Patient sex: M
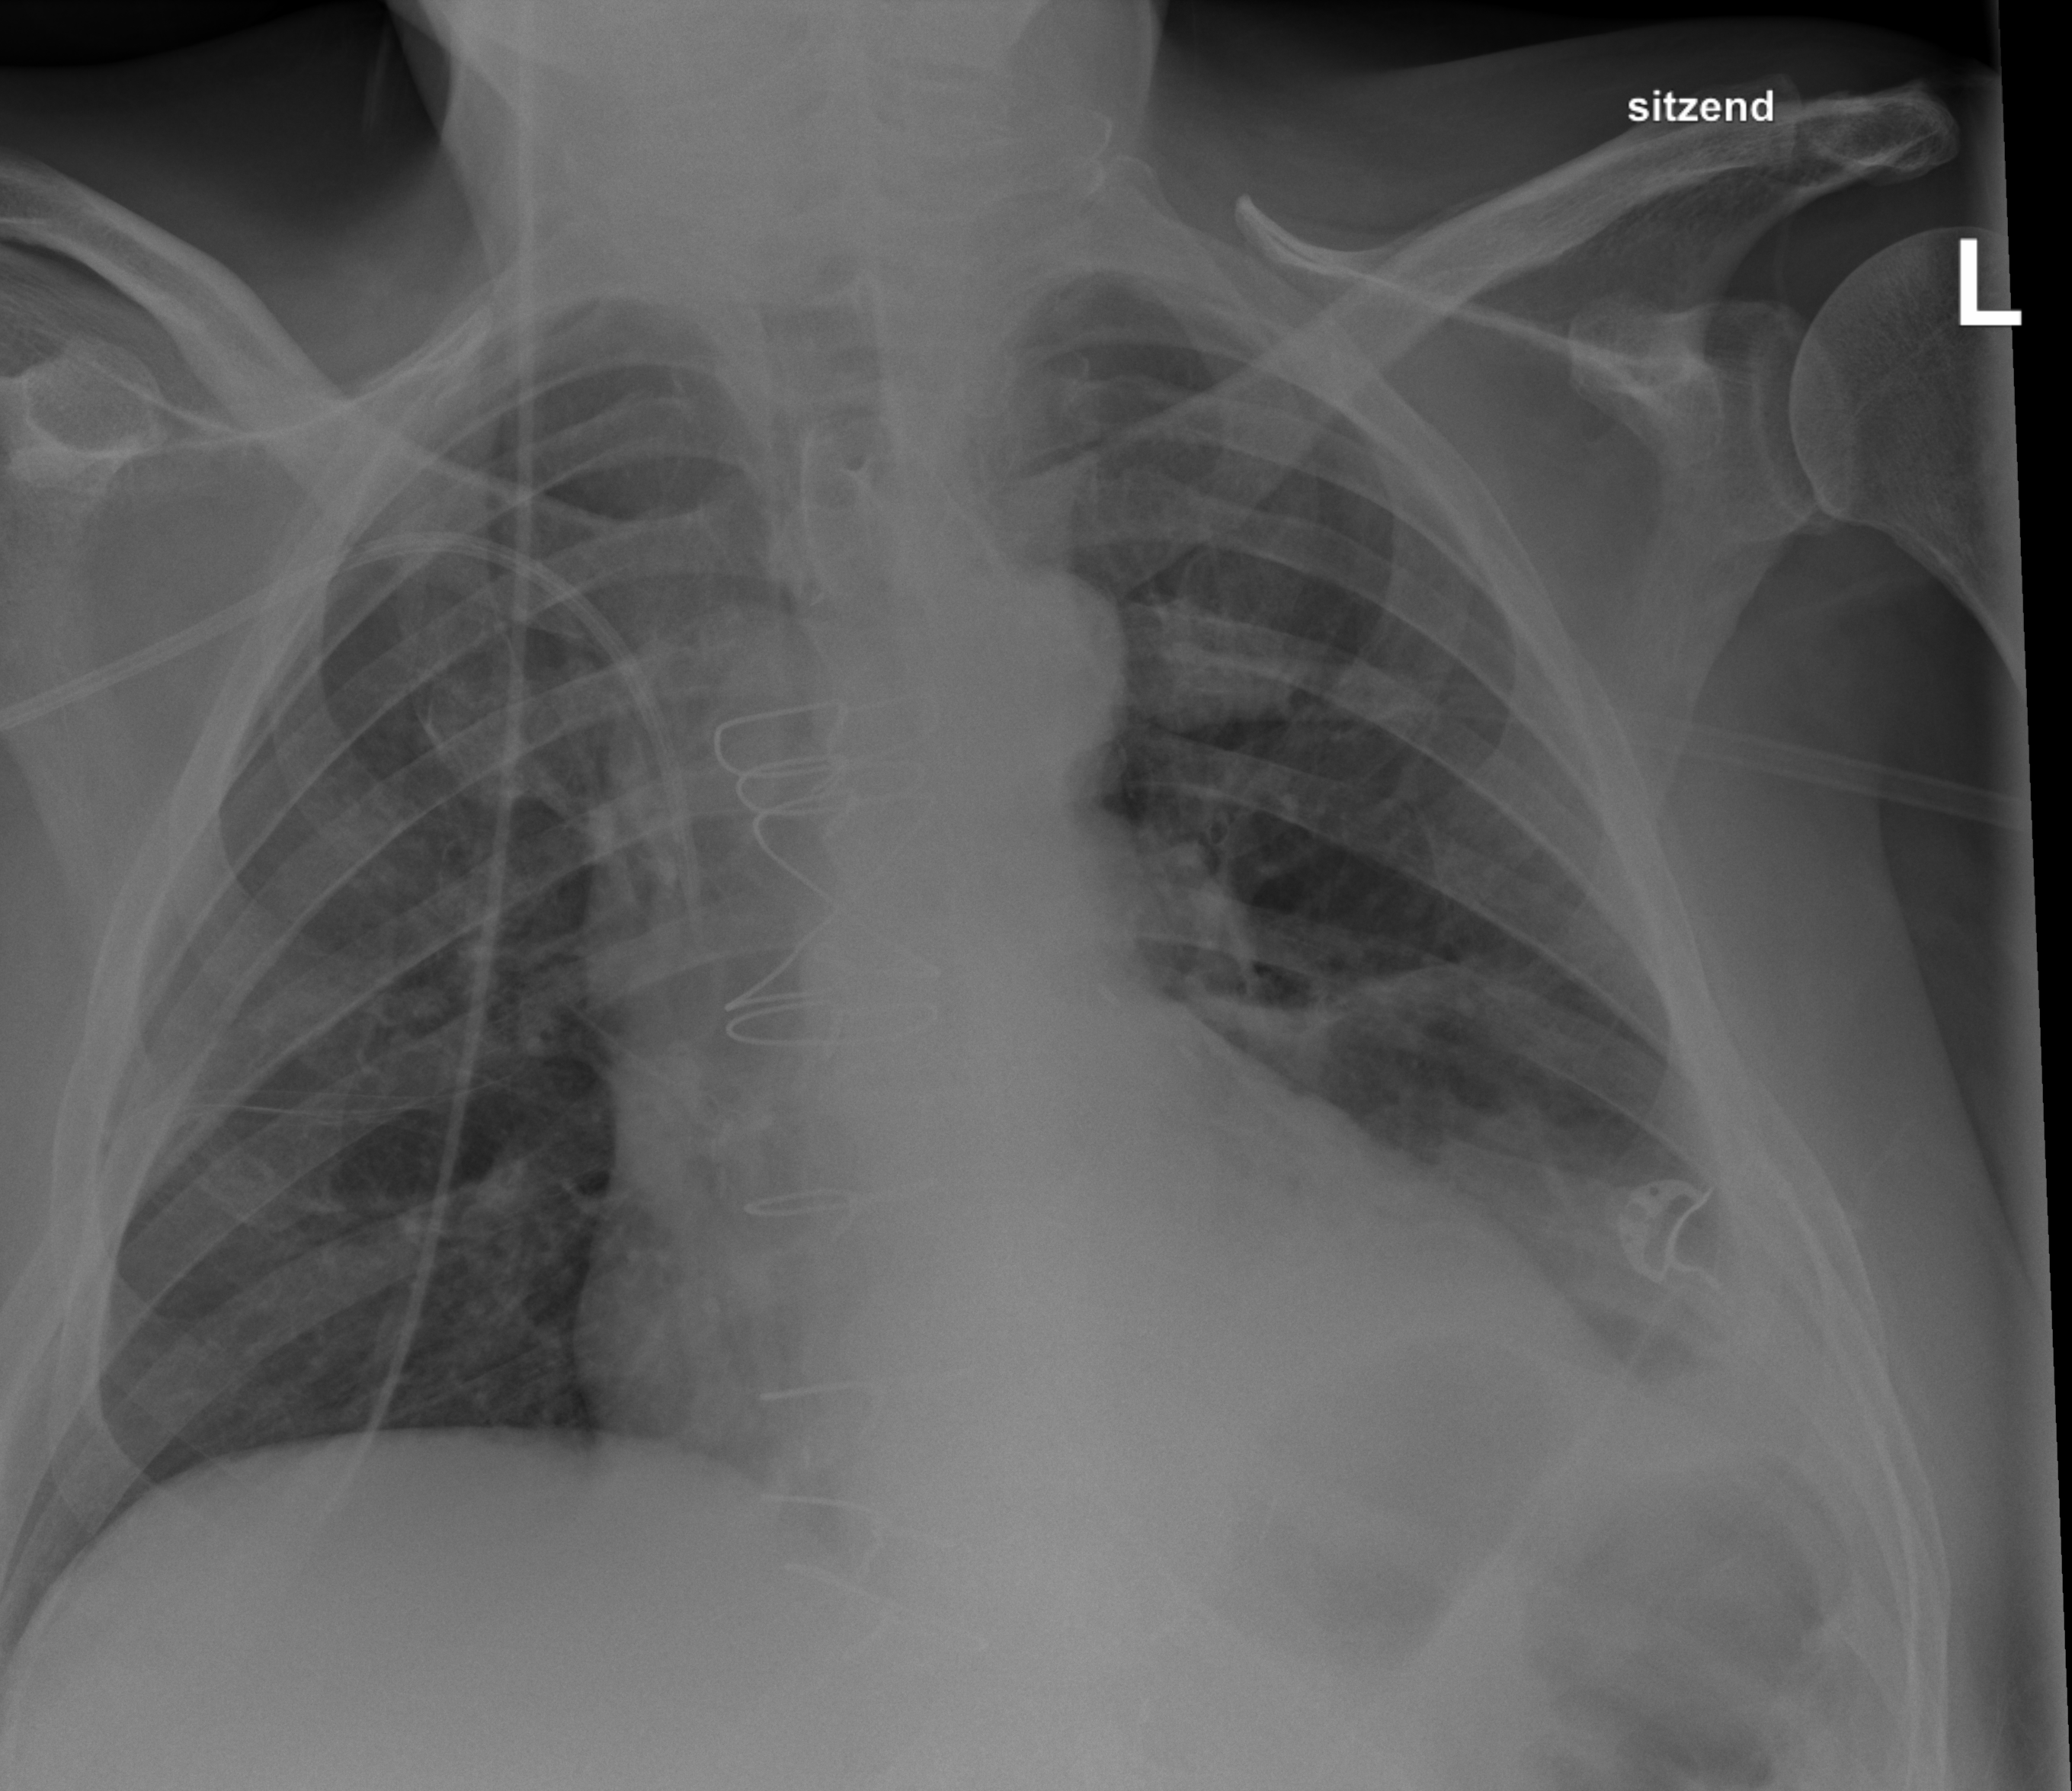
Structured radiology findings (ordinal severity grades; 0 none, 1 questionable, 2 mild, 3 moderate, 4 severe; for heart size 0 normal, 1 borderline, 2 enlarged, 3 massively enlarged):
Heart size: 2
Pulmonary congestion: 2
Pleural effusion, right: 0
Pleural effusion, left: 2
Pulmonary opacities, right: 1
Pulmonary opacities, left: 2
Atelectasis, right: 2
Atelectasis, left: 3